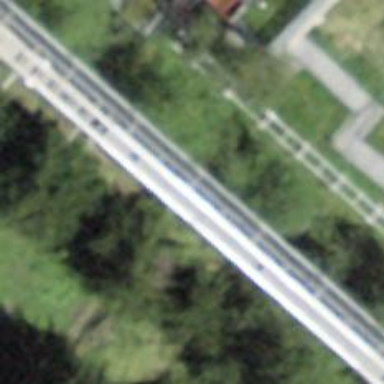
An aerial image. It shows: Funicular railway.